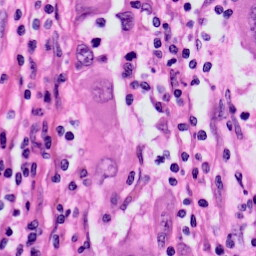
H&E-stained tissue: Skin